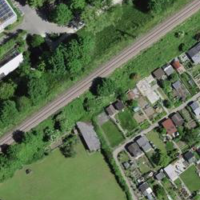
EUNIS habitat code: 53
Species observed at this site:
Corvus corone
Cydonia oblonga
Oenanthe oenanthe
Saxicola rubetra
Acrocephalus schoenobaenus
Sturnus vulgaris
Mespilus germanica
Ciconia ciconia
Phoenicurus phoenicurus
Passer domesticus
Picus viridis
Carduelis carduelis
Turdus merula